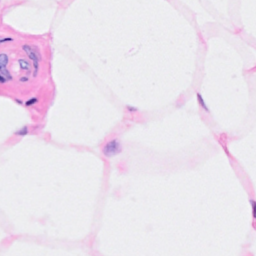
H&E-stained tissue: Breast